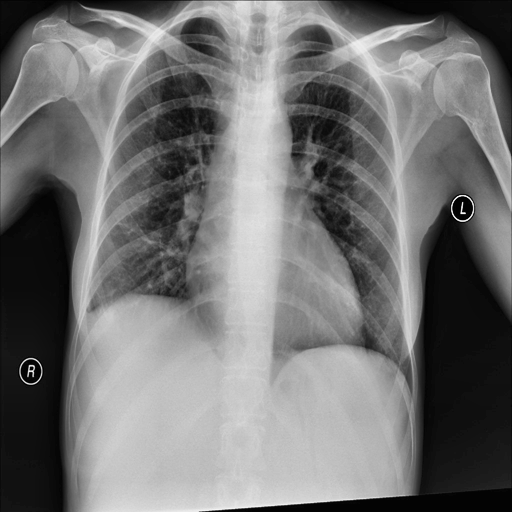
Finding: NORMAL